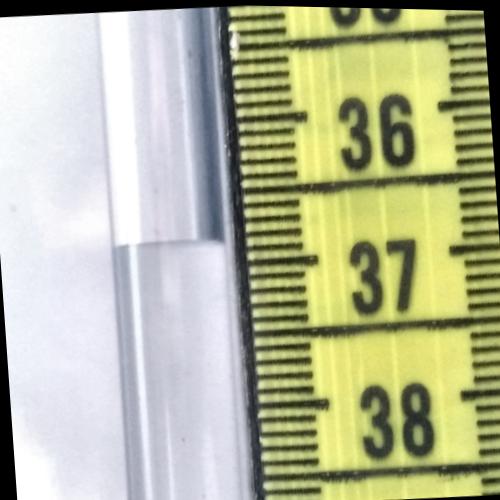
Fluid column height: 36.8 cm